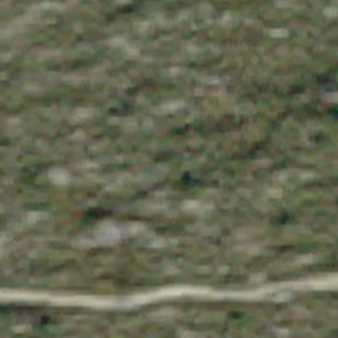
Label: other